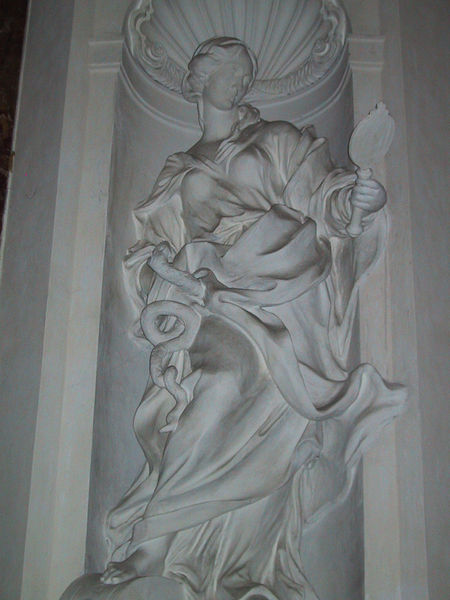
Titel: Grabmal für Papst Gregor XV.
Künstler: Pierre d. J. Legros
Standort: Rom, S. Ignazio (EU - I - Latium)
Schlagwörter: fuß, hand, weiß, bewegung, brust, busen, frau, marmor, säule, barock, falten, lang, spiegel, kirche, gewand, haare, mantel, stehend, skulptur, statue, relief, brüste, italien, pilaster, robe, kontrapost, poliert, nische, antike, barfuß, schlange, allegorie, mythologie, personifikation, heiligenschein, eitelkeit, muschel, spielbein, standbein, sakral, lirche, aphrodite, kirchenfigur, vollfigur, replik